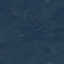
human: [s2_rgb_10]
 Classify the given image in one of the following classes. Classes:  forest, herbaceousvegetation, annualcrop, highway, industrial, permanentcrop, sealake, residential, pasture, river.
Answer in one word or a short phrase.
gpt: Forest